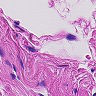
Metastatic tissue present: no